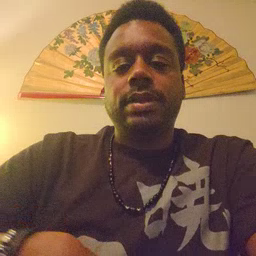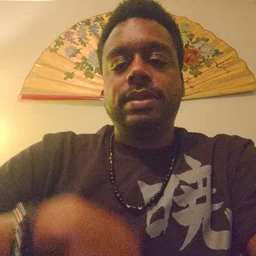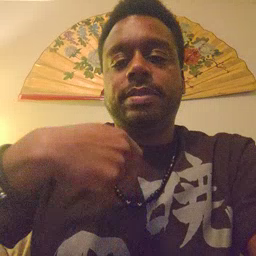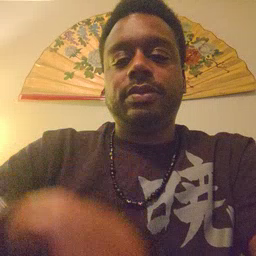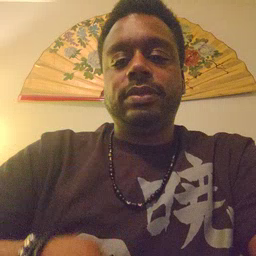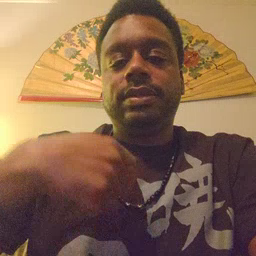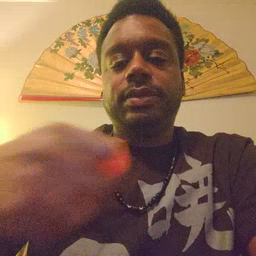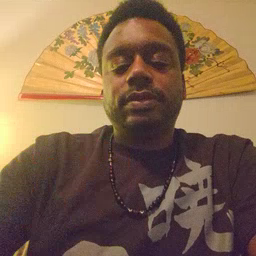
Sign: zipper